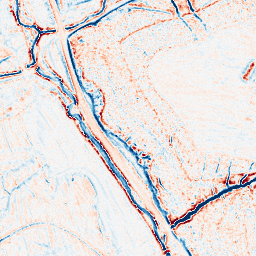
Category: edge_preserving
Decomposition family: bilateral
Decomposition parameters: d: 9
sigma_color: 25
sigma_space: 100
Upsampling method: lanczos
Upsampling parameters: scale: 4
Upsampling scale: 4